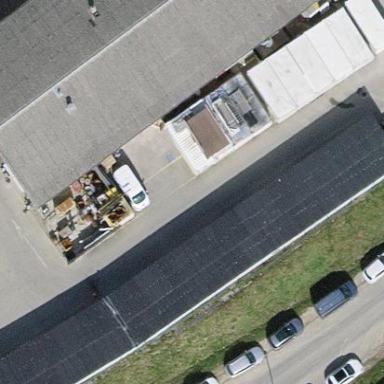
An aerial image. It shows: Industrial building.